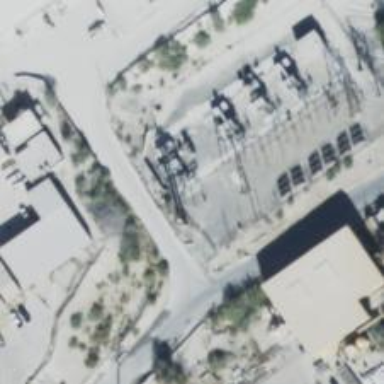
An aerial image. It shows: Switch used for power control.